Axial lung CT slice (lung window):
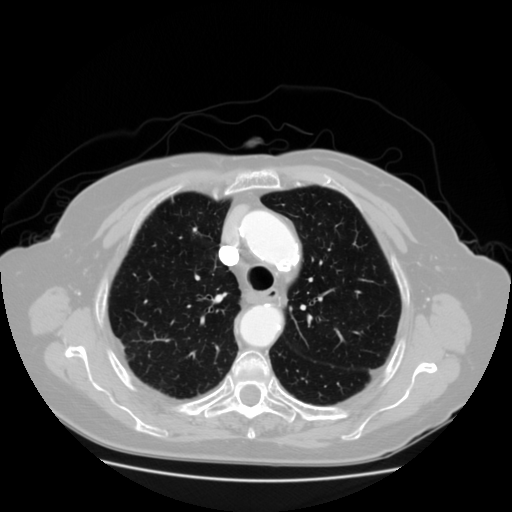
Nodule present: no